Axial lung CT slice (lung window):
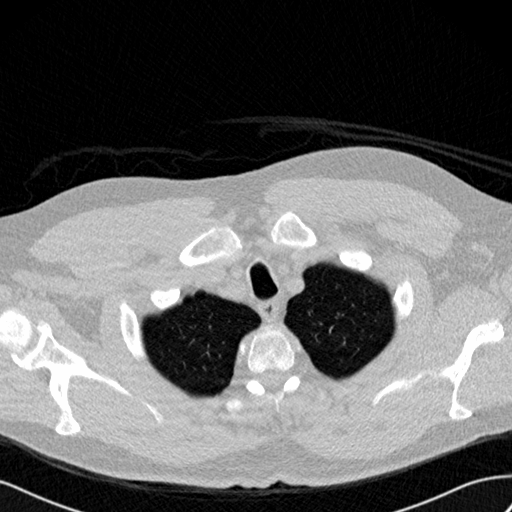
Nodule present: no